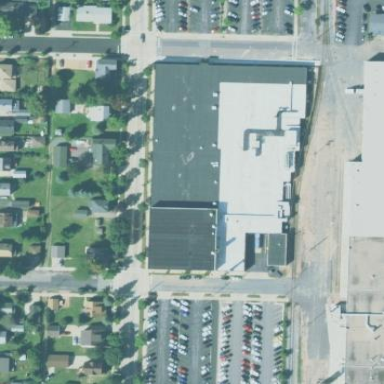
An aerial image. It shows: Commercial building.